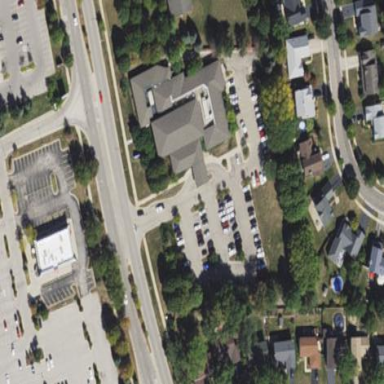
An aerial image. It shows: Clinic building offering healthcare services.